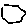
Label: hexagon